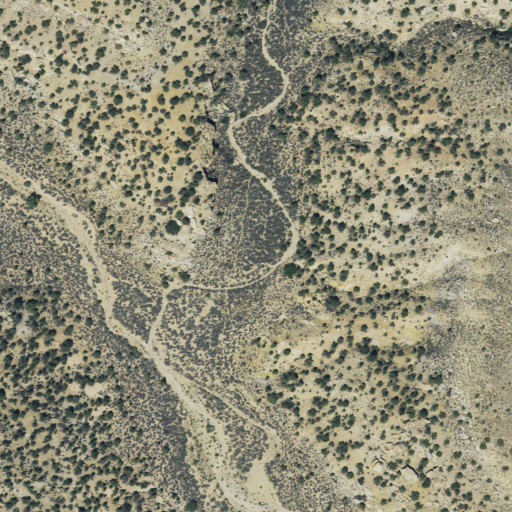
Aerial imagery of valley in Utah named Cigar Creek Canyon containing shrub and open development